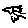
Label: bird